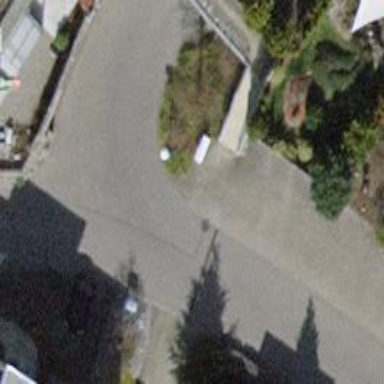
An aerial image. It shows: Road with steps.